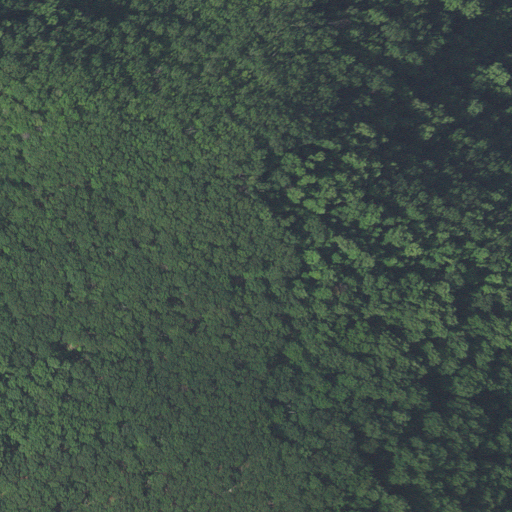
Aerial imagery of mountain in Virginia named Page Mountain containing deciduous forest and mixed forest